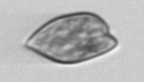
Label: Prorocentrum_dentatum